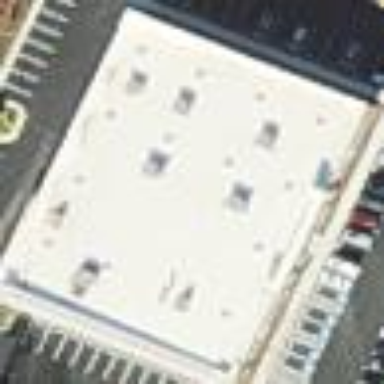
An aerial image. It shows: Building that houses fitness center.